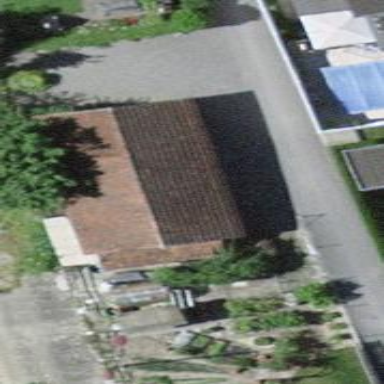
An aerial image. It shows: Shed building.